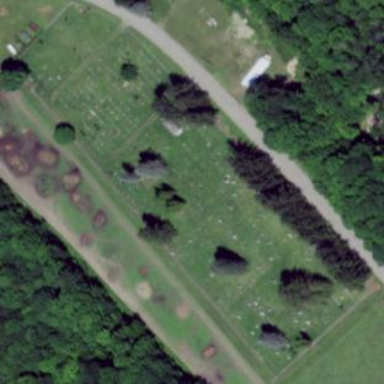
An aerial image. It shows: Cemetery.